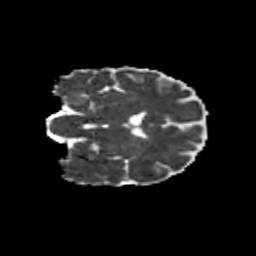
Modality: MD
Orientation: coronal
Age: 52
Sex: male
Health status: healthy
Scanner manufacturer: siemens
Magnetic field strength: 3 T
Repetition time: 10.8 s
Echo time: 0.082 s